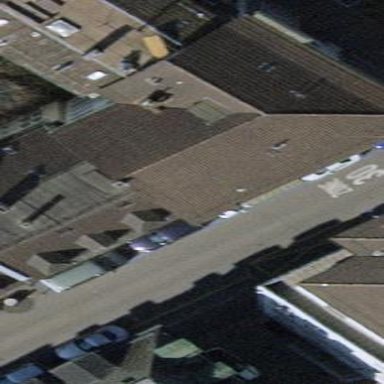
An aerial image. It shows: Parking lane designated for parking.